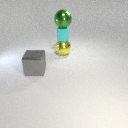
large green metal sphere above small cyan rubber cylinder